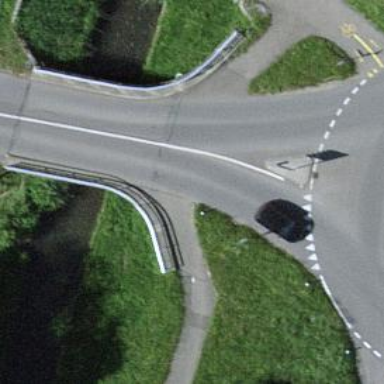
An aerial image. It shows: Cycleway.